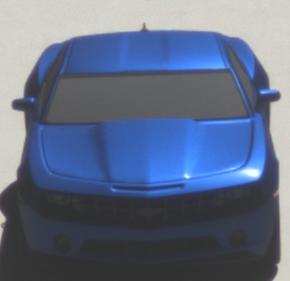
Make: Chevrolet
Model: Camaro Cabriolet 6.2 V8
Detailed model: Camaro (V) Coupé
Model produced from: 2011/09
Model produced until: 2014/02
Doors: 2
Color: blue
Road condition: dry road
Daytime: midday
Contrast: high contrast